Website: ulta-beauty
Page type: customer-info-address
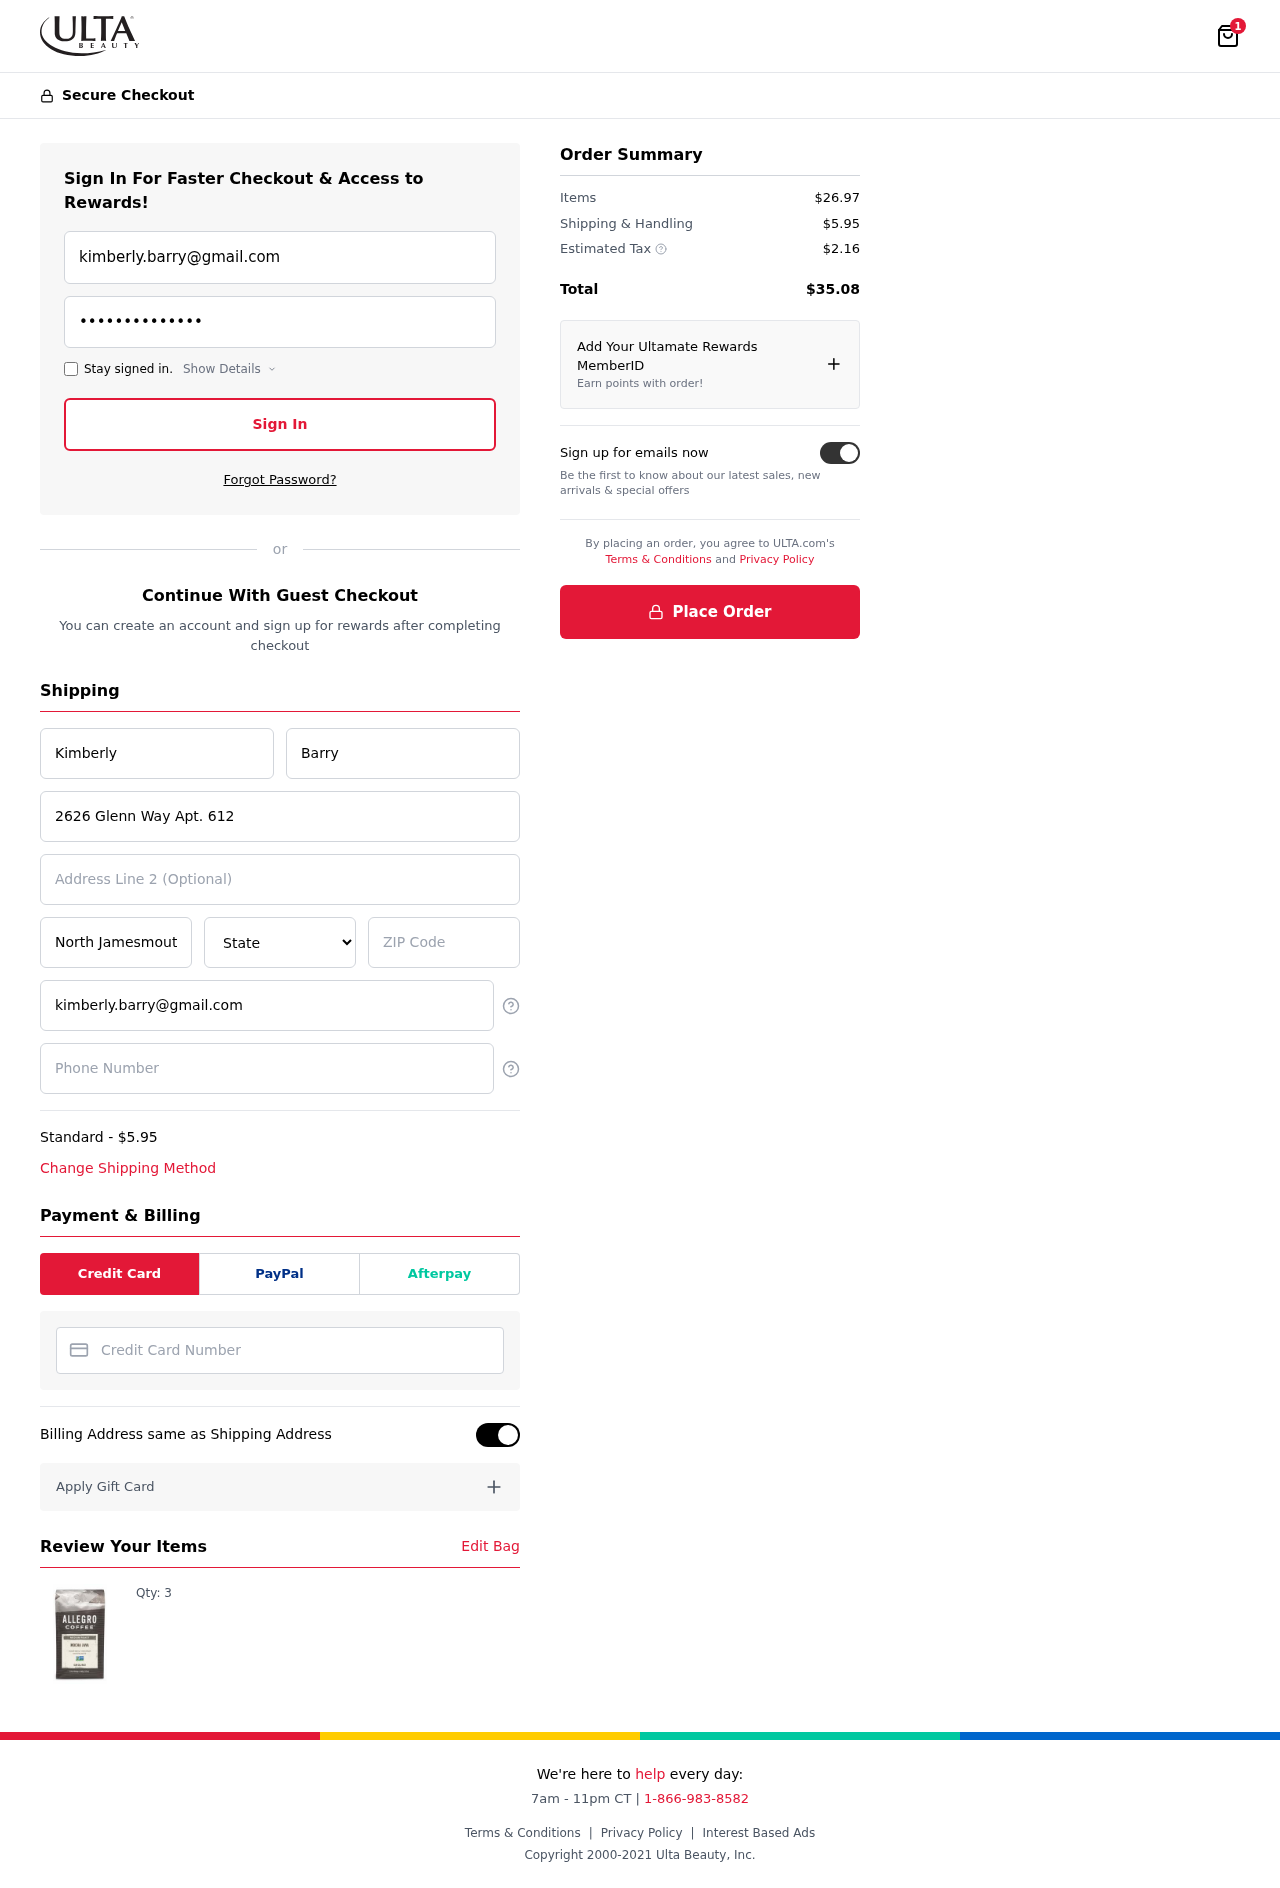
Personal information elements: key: PII_CARD_NUMBER
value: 4666 9742 6192 4446
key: PII_CITY
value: North Jamesmouth
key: PII_EMAIL
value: kimberly.barry@gmail.com
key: PII_FIRSTNAME
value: Kimberly
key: PII_LASTNAME
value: Barry
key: PII_PHONE
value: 9377660916
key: PII_POSTCODE
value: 71463
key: PII_STATE
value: AS
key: PII_STREET
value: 2626 Glenn Way Apt. 612
Product elements: key: PRODUCT1_QUANTITY
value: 3
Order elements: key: ORDER_NUM_ITEMS
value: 1
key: ORDER_SHIPPING_COST
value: $5.95
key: ORDER_ITEMS_TOTAL
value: $26.97
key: ORDER_SHIPPING_COST2
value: $5.95
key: ORDER_TAX
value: $2.16
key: ORDER_TOTAL
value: $35.08